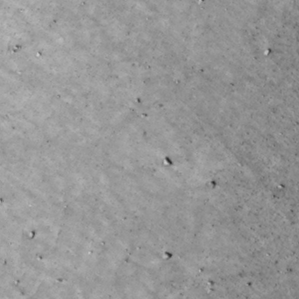
Label: non_frost